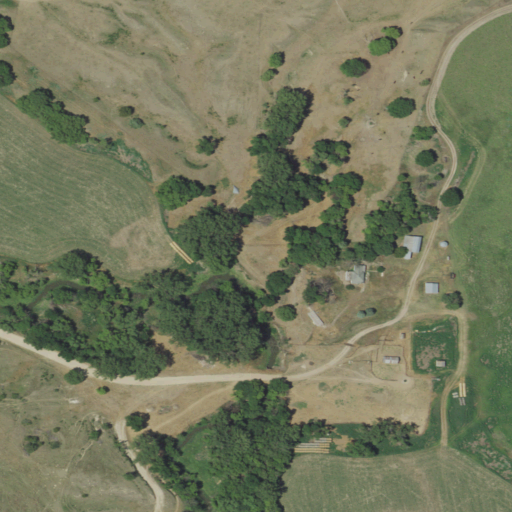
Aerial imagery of valley in Nebraska named Bee Canyon containing grassland, woody wetlands, cultivated crops, open development, low intensity development, and medium intensity development